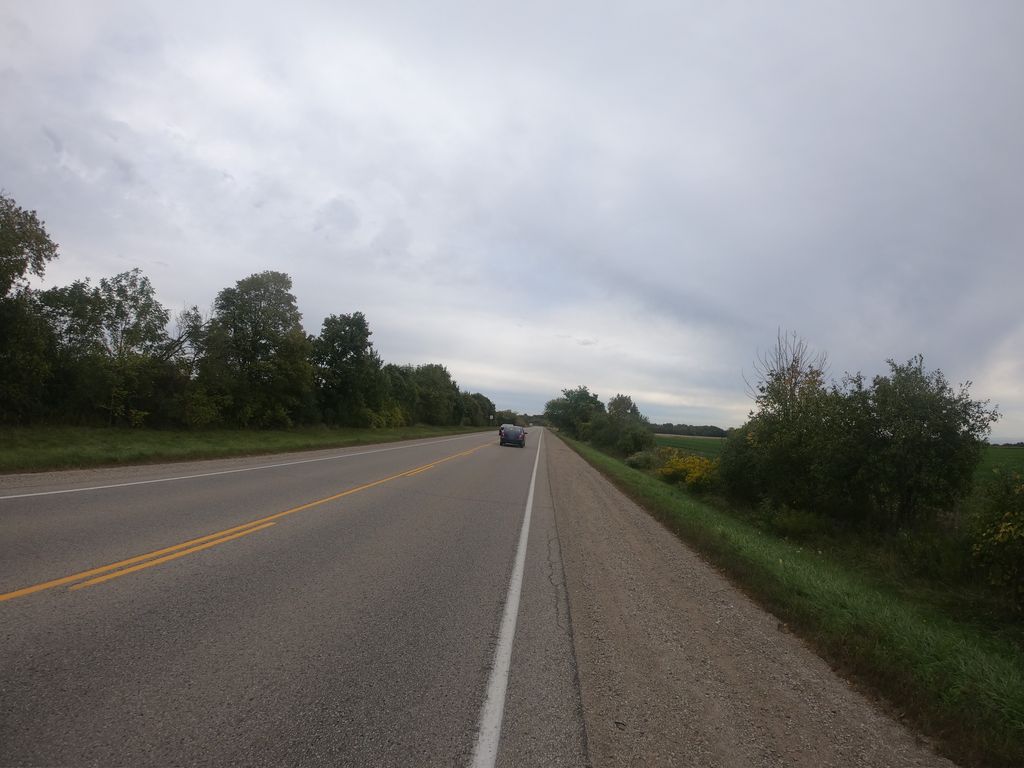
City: kitchener-waterloo